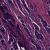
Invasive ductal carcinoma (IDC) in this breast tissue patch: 1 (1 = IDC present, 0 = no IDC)